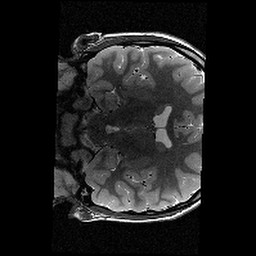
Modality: T2w
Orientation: coronal
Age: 12
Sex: male
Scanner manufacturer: siemens
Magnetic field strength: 3 T
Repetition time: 9.23 s
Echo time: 0.067 s